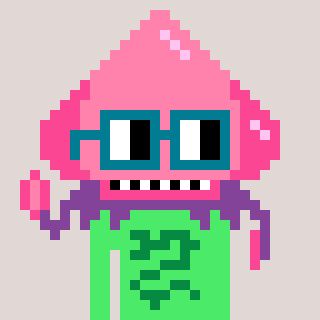
a pixel art character with square dark green glasses, a squid-shaped head and a teal-colored body on a warm background